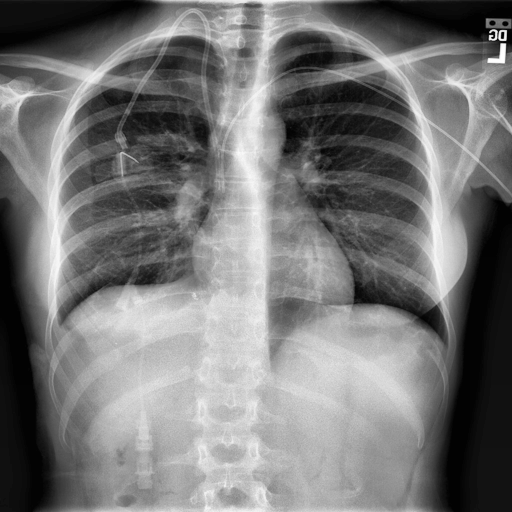
Finding: NORMAL